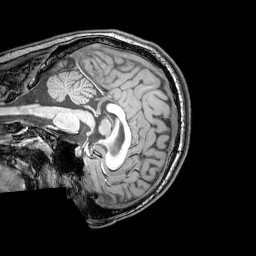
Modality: T1w
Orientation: sagittal
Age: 20
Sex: male
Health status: healthy
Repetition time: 0.081 s
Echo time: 0.037 s